Interaction volume radius: 5 \u00c5
Interaction volume height: 20 \u00c5
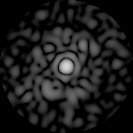
Disorder parameter: 0.8305